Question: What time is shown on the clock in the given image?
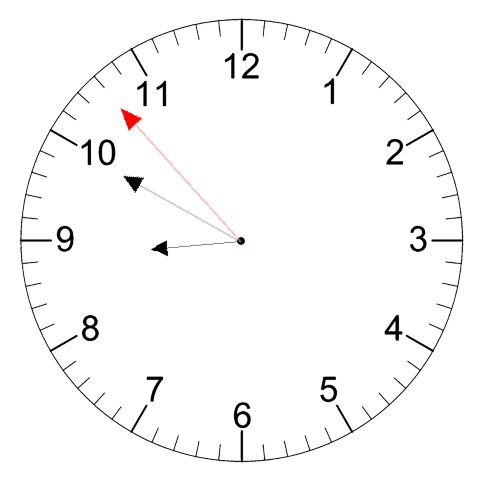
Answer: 08:49:53